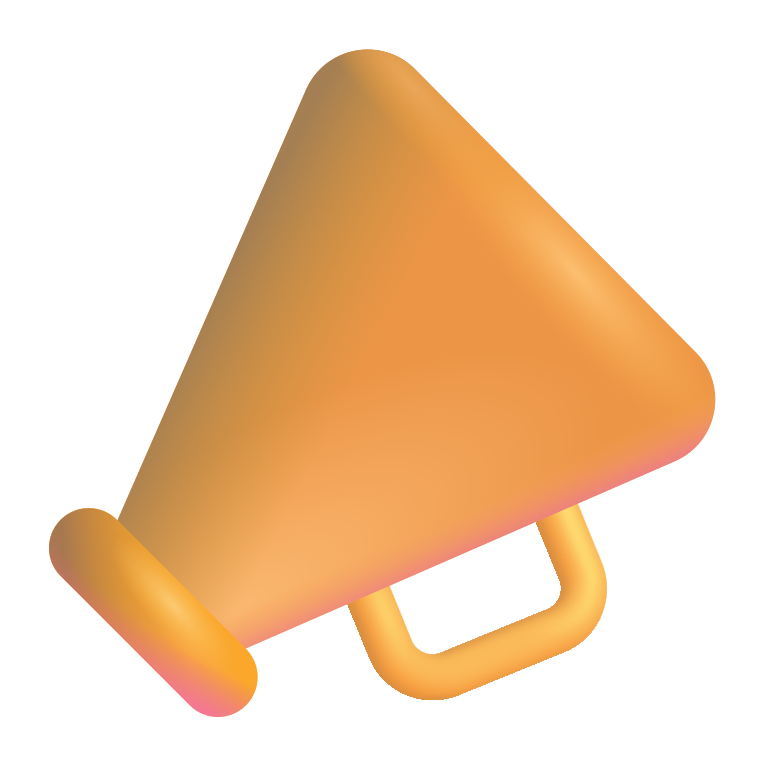
megaphone color